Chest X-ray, AP view. Patient: 30 years old, sex F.
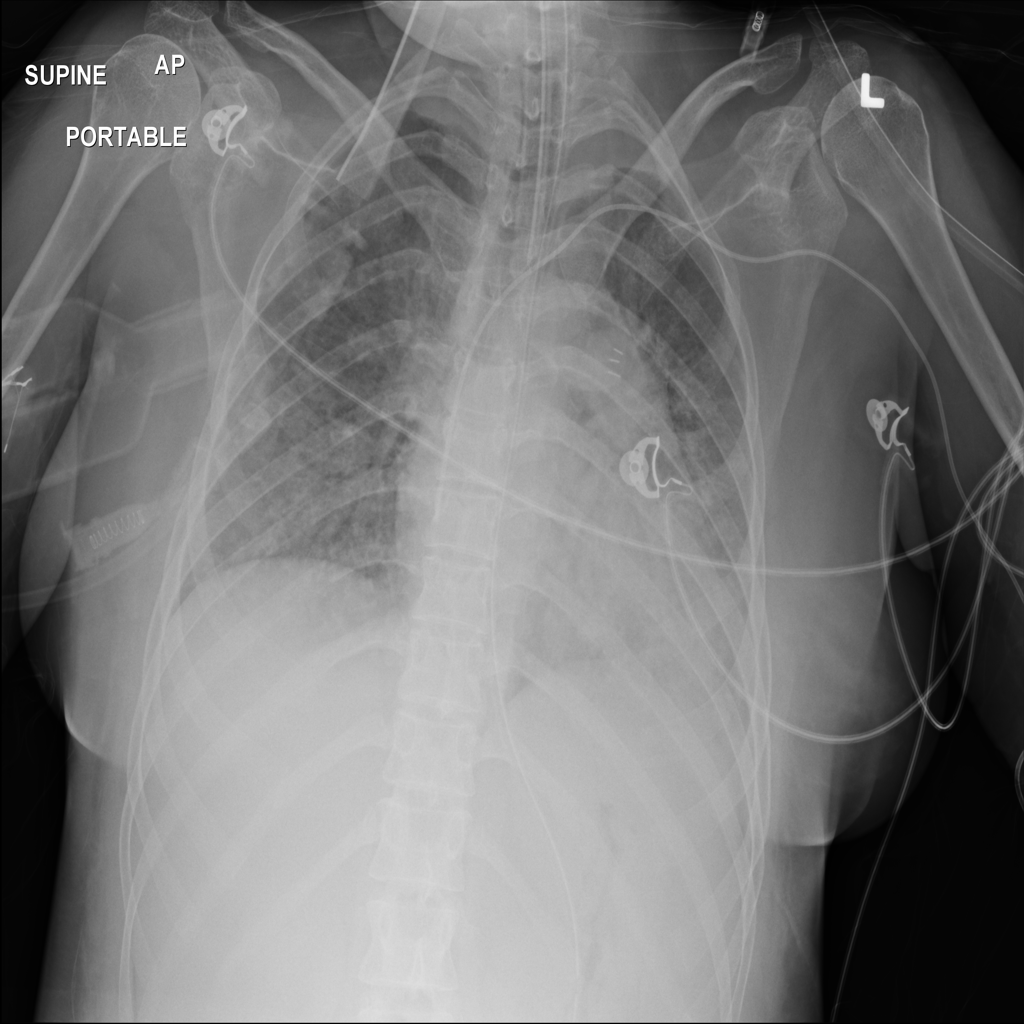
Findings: Infiltration